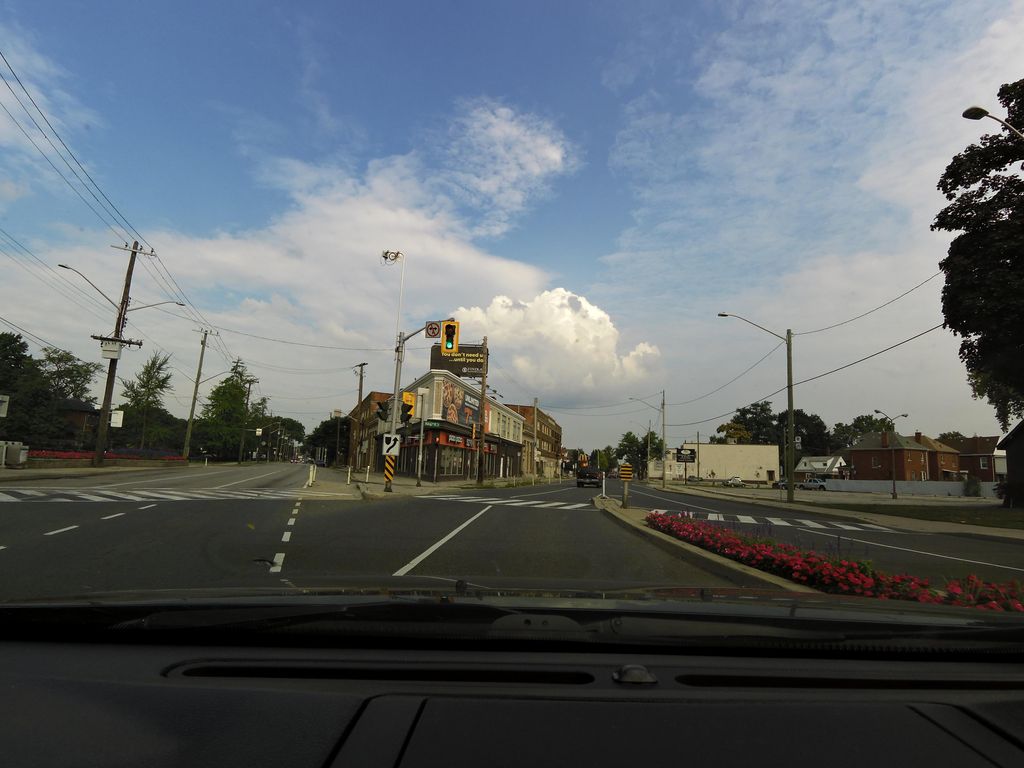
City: hamilton